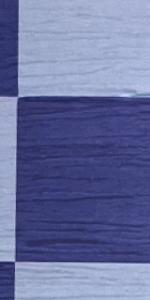
Label: Empty